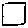
Label: square